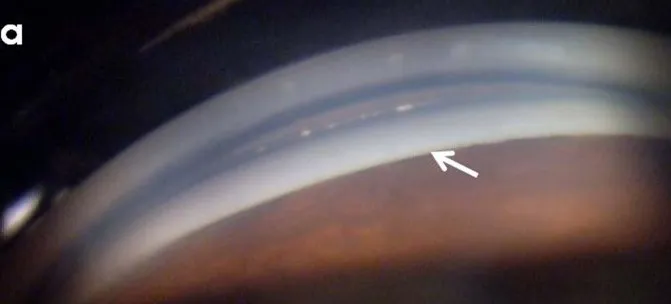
A) Gonioscopy showing closed angles (Shaffer's grade 0).
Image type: ophthalmic_imaging (gonioscopy)